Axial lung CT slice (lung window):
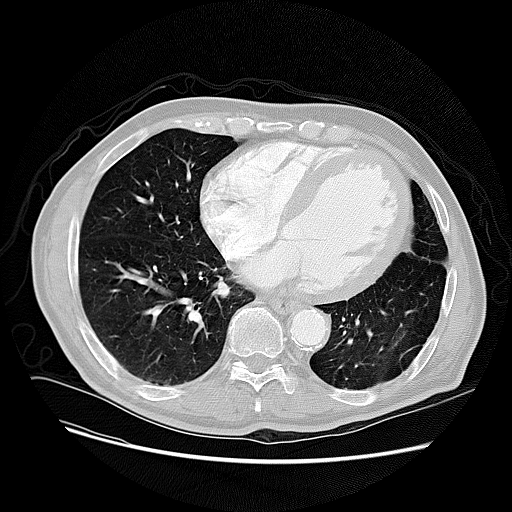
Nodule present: no